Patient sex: M
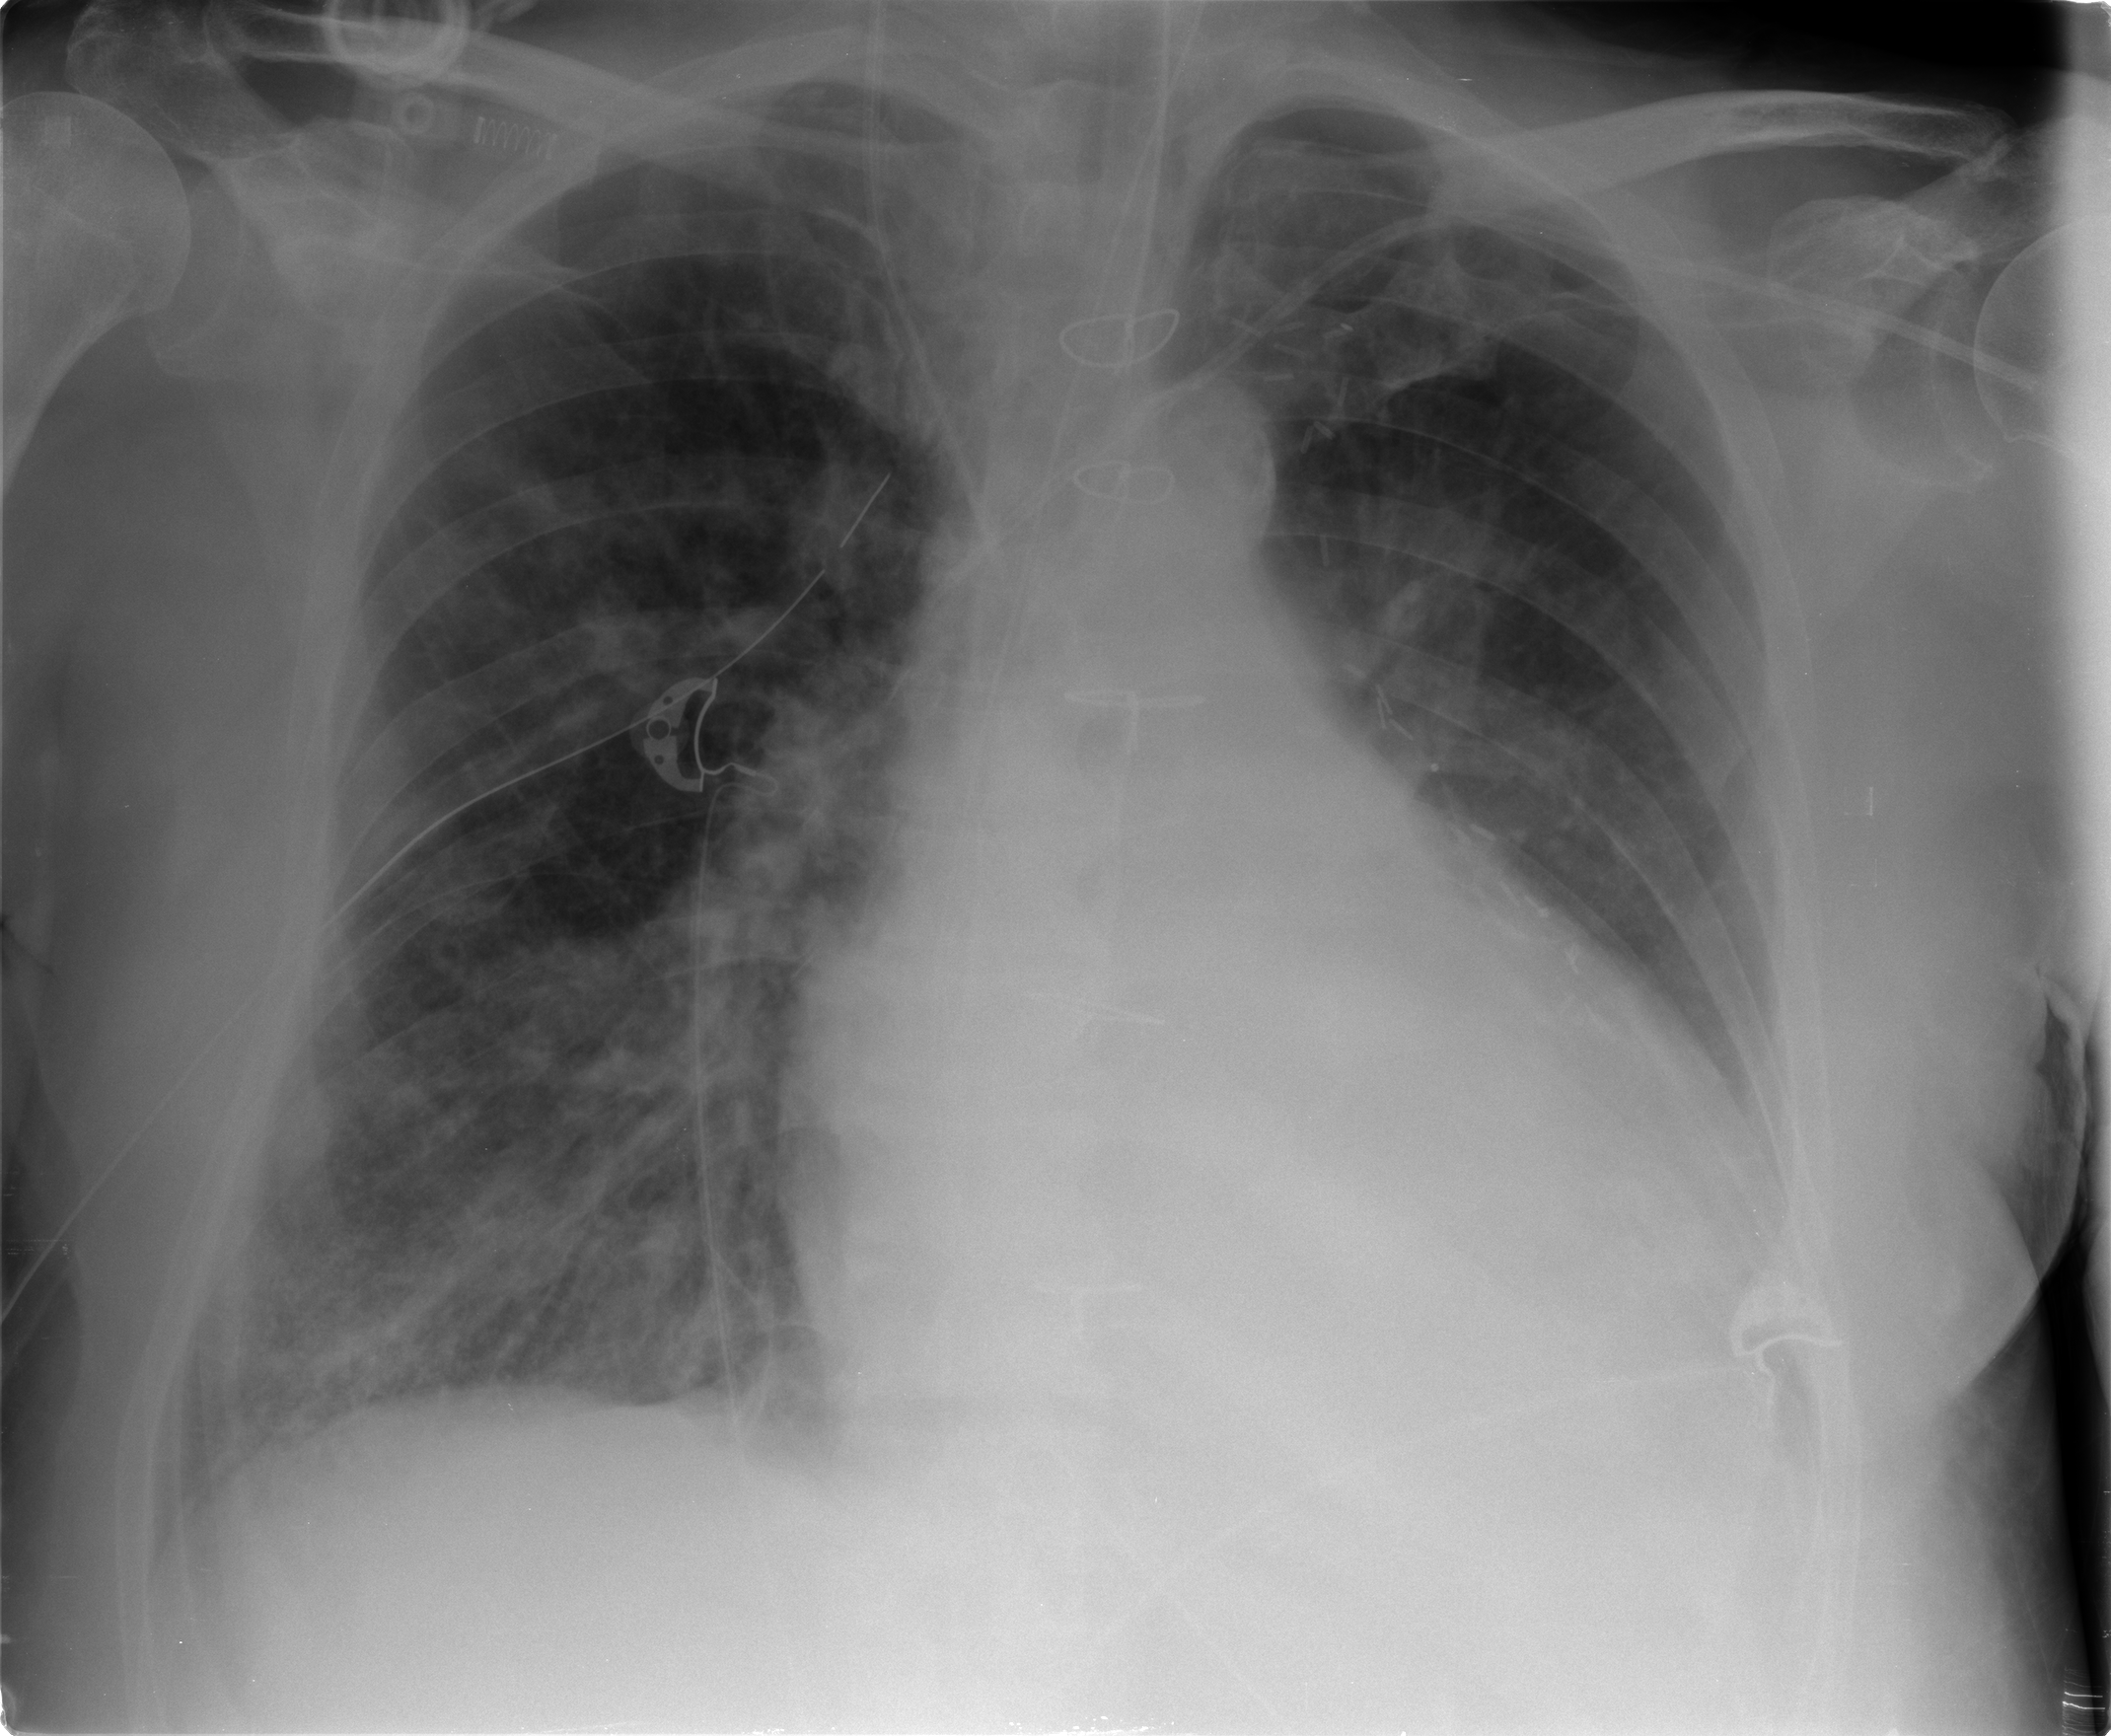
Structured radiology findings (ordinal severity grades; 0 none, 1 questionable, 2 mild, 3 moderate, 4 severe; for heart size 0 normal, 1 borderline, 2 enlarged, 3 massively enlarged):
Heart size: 2
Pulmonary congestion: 2
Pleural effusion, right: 0
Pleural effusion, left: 0
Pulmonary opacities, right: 2
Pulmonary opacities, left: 2
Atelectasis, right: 2
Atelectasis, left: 0